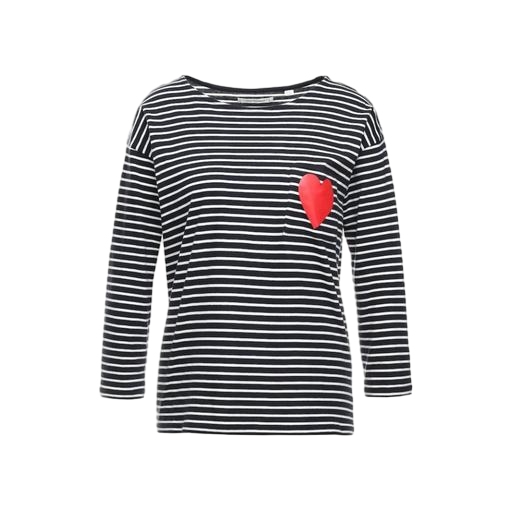
black red heart t-shirt, women's long red heart t-shirt, blue long-sleeved striped top, white background